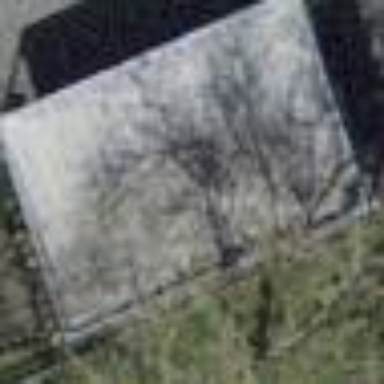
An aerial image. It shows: Building housing bicycle parking shed.